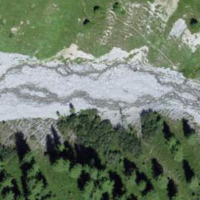
EUNIS habitat code: 26
Species observed at this site:
Campanula thyrsoides